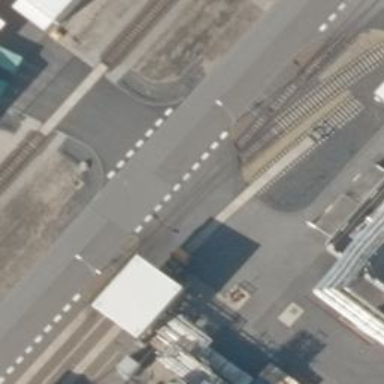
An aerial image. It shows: Railway switch.